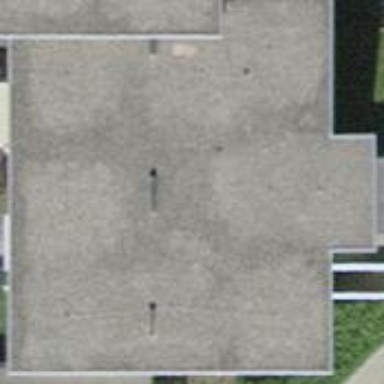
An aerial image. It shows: Flat-roofed apartment building.